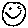
Label: smiley face